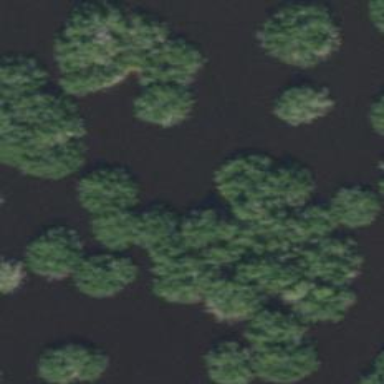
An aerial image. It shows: Mangrove wetland featuring plant community of Mangrove Swamp.